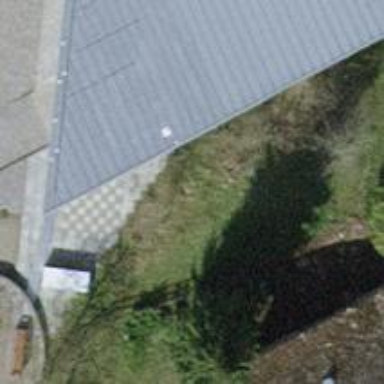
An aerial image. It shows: View of roof of building.